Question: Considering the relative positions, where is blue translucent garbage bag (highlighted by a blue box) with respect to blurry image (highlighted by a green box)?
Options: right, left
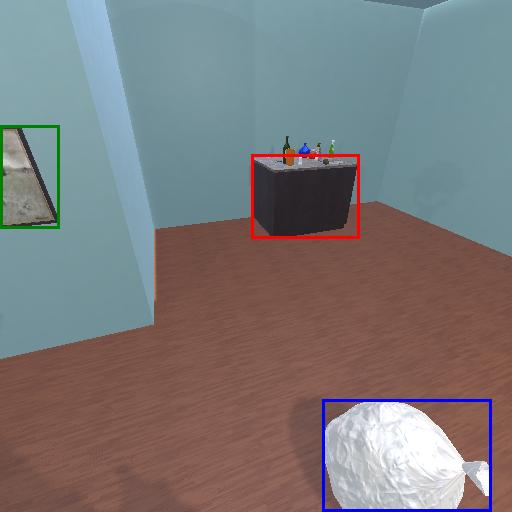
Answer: right